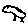
Label: bird